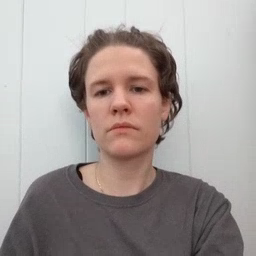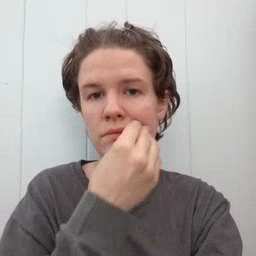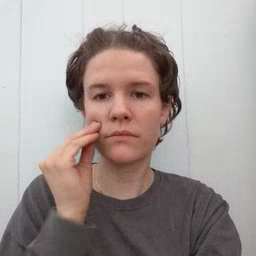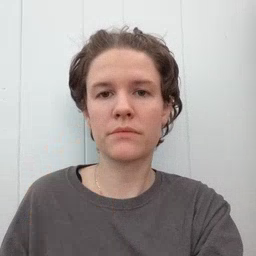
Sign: flower